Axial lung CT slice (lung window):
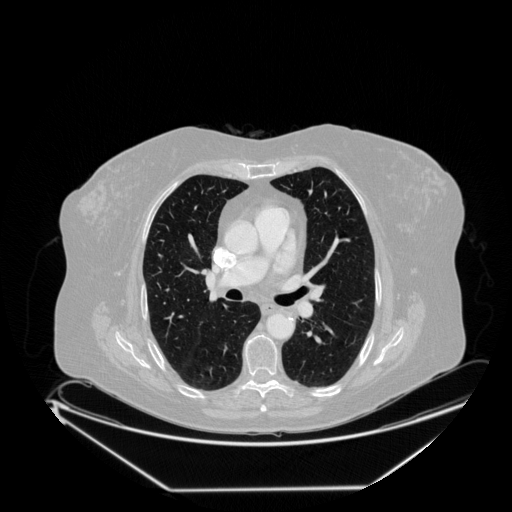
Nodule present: no